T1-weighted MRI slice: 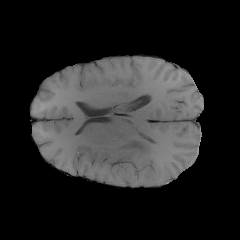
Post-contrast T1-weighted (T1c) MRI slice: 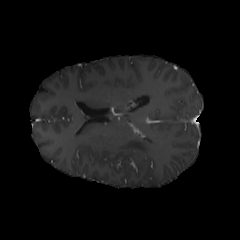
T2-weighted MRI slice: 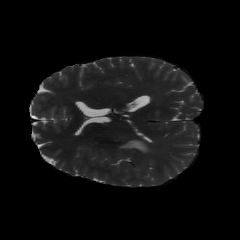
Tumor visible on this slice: yes